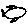
Label: fish